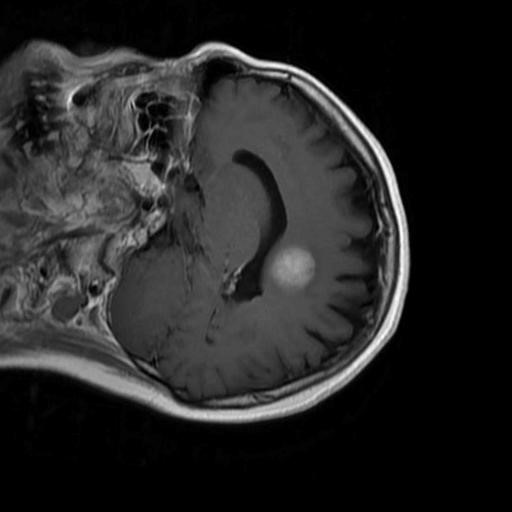
Label: brain_menin